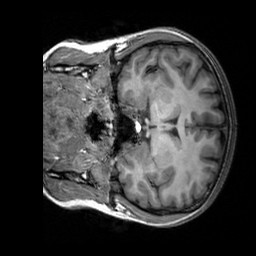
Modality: T1w
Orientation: coronal
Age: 25
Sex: female
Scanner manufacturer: siemens
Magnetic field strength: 3 T
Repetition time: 2.3 s
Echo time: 0.00303 s